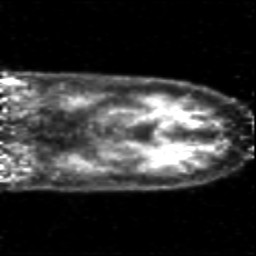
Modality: PET
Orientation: coronal
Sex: male
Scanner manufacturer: siemens